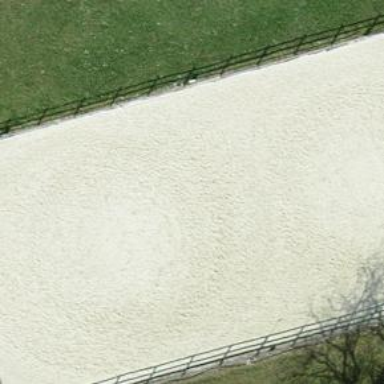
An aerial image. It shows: Equestrian pitch for leisure land use.